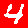
Digit: 4